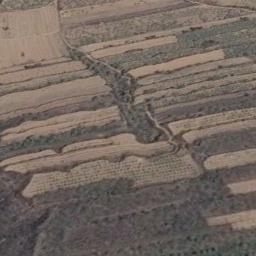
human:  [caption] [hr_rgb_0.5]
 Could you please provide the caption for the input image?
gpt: There are bare and green terrace .

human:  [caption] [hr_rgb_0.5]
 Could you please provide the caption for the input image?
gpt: There are two houses with orange roofs by the terraces .

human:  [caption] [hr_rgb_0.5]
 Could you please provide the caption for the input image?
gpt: A large layer of brown and green mixed terraces .

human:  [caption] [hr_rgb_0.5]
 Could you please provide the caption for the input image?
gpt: There are many plants on the terrace .

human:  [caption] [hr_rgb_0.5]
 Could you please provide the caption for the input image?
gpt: The yellow terraces are arranged neatly .